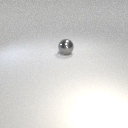
large gray metal sphere